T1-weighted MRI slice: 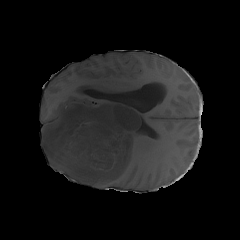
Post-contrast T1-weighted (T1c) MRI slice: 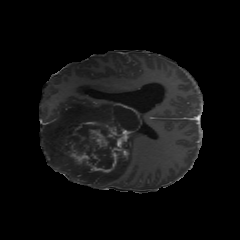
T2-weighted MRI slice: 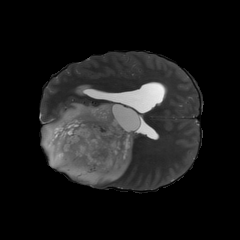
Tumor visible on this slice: yes